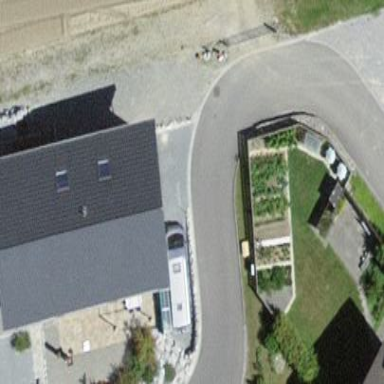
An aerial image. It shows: Residential building with gabled roof.